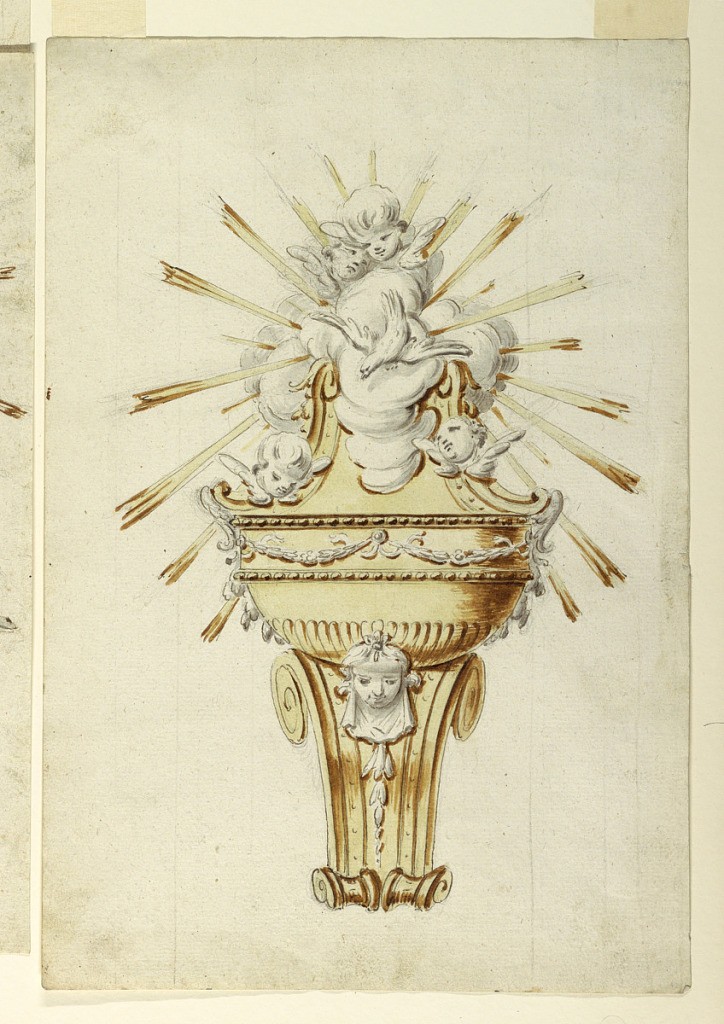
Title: Design for a Hot Water Spout
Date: late 18th century
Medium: Pen and ink, brush and sepia wash, gray, yellow watercolor, graphite on light brown paper
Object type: Drawing
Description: Vertical rectangle. Design for a hot water spout, attached at a wall, intended to be executed in yellow and white metals.The bowl is decorated with a frieze with festoons, and is connected with the supporting console by a female head with a drapery. Above is a pediment with the dove of the Holy Spirit in clouds, with a glory of rays and four cherubim.